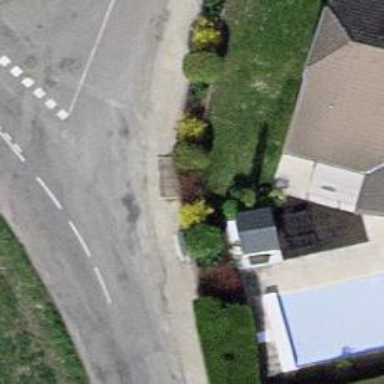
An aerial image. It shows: Beige telecom street cabinet.